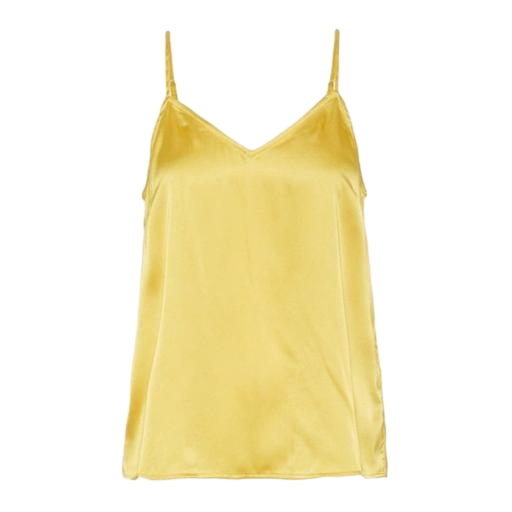
longline cami, yellow italian cady emery camisole, yellow double-layer top, white background